Question: Does anyone know if Visual Studio 2005, 2008, or 2010 has an import suggestion feature like Eclipse does? Maybe I am blatantly overlooking it, but I love Eclipse's auto-suggestions and particularly the import suggestion because I can't for the life of me remember where every single class is located and I always have to resort to Google.
Here is a screenshot of what I am talking about in Eclipse:

The quick fix feature in general is really nice in my opinion, but the import feature I find most useful.
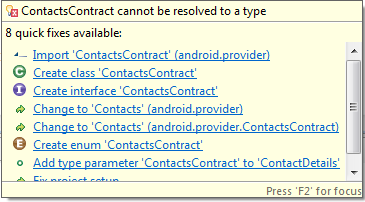
Answer: To extend the answer by sgtz, <URL> provides several features related to handling unresolved references:
- <URL>